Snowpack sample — Rabbit Ears Pass, Jackson County, Colorado, USA (12/17/25, 1:08 PM MST)
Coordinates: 40.387, -106.625
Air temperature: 34 °F
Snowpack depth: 46 cm
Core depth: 40 cm
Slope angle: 6°, slope face: 165°
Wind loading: medium
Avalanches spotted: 0
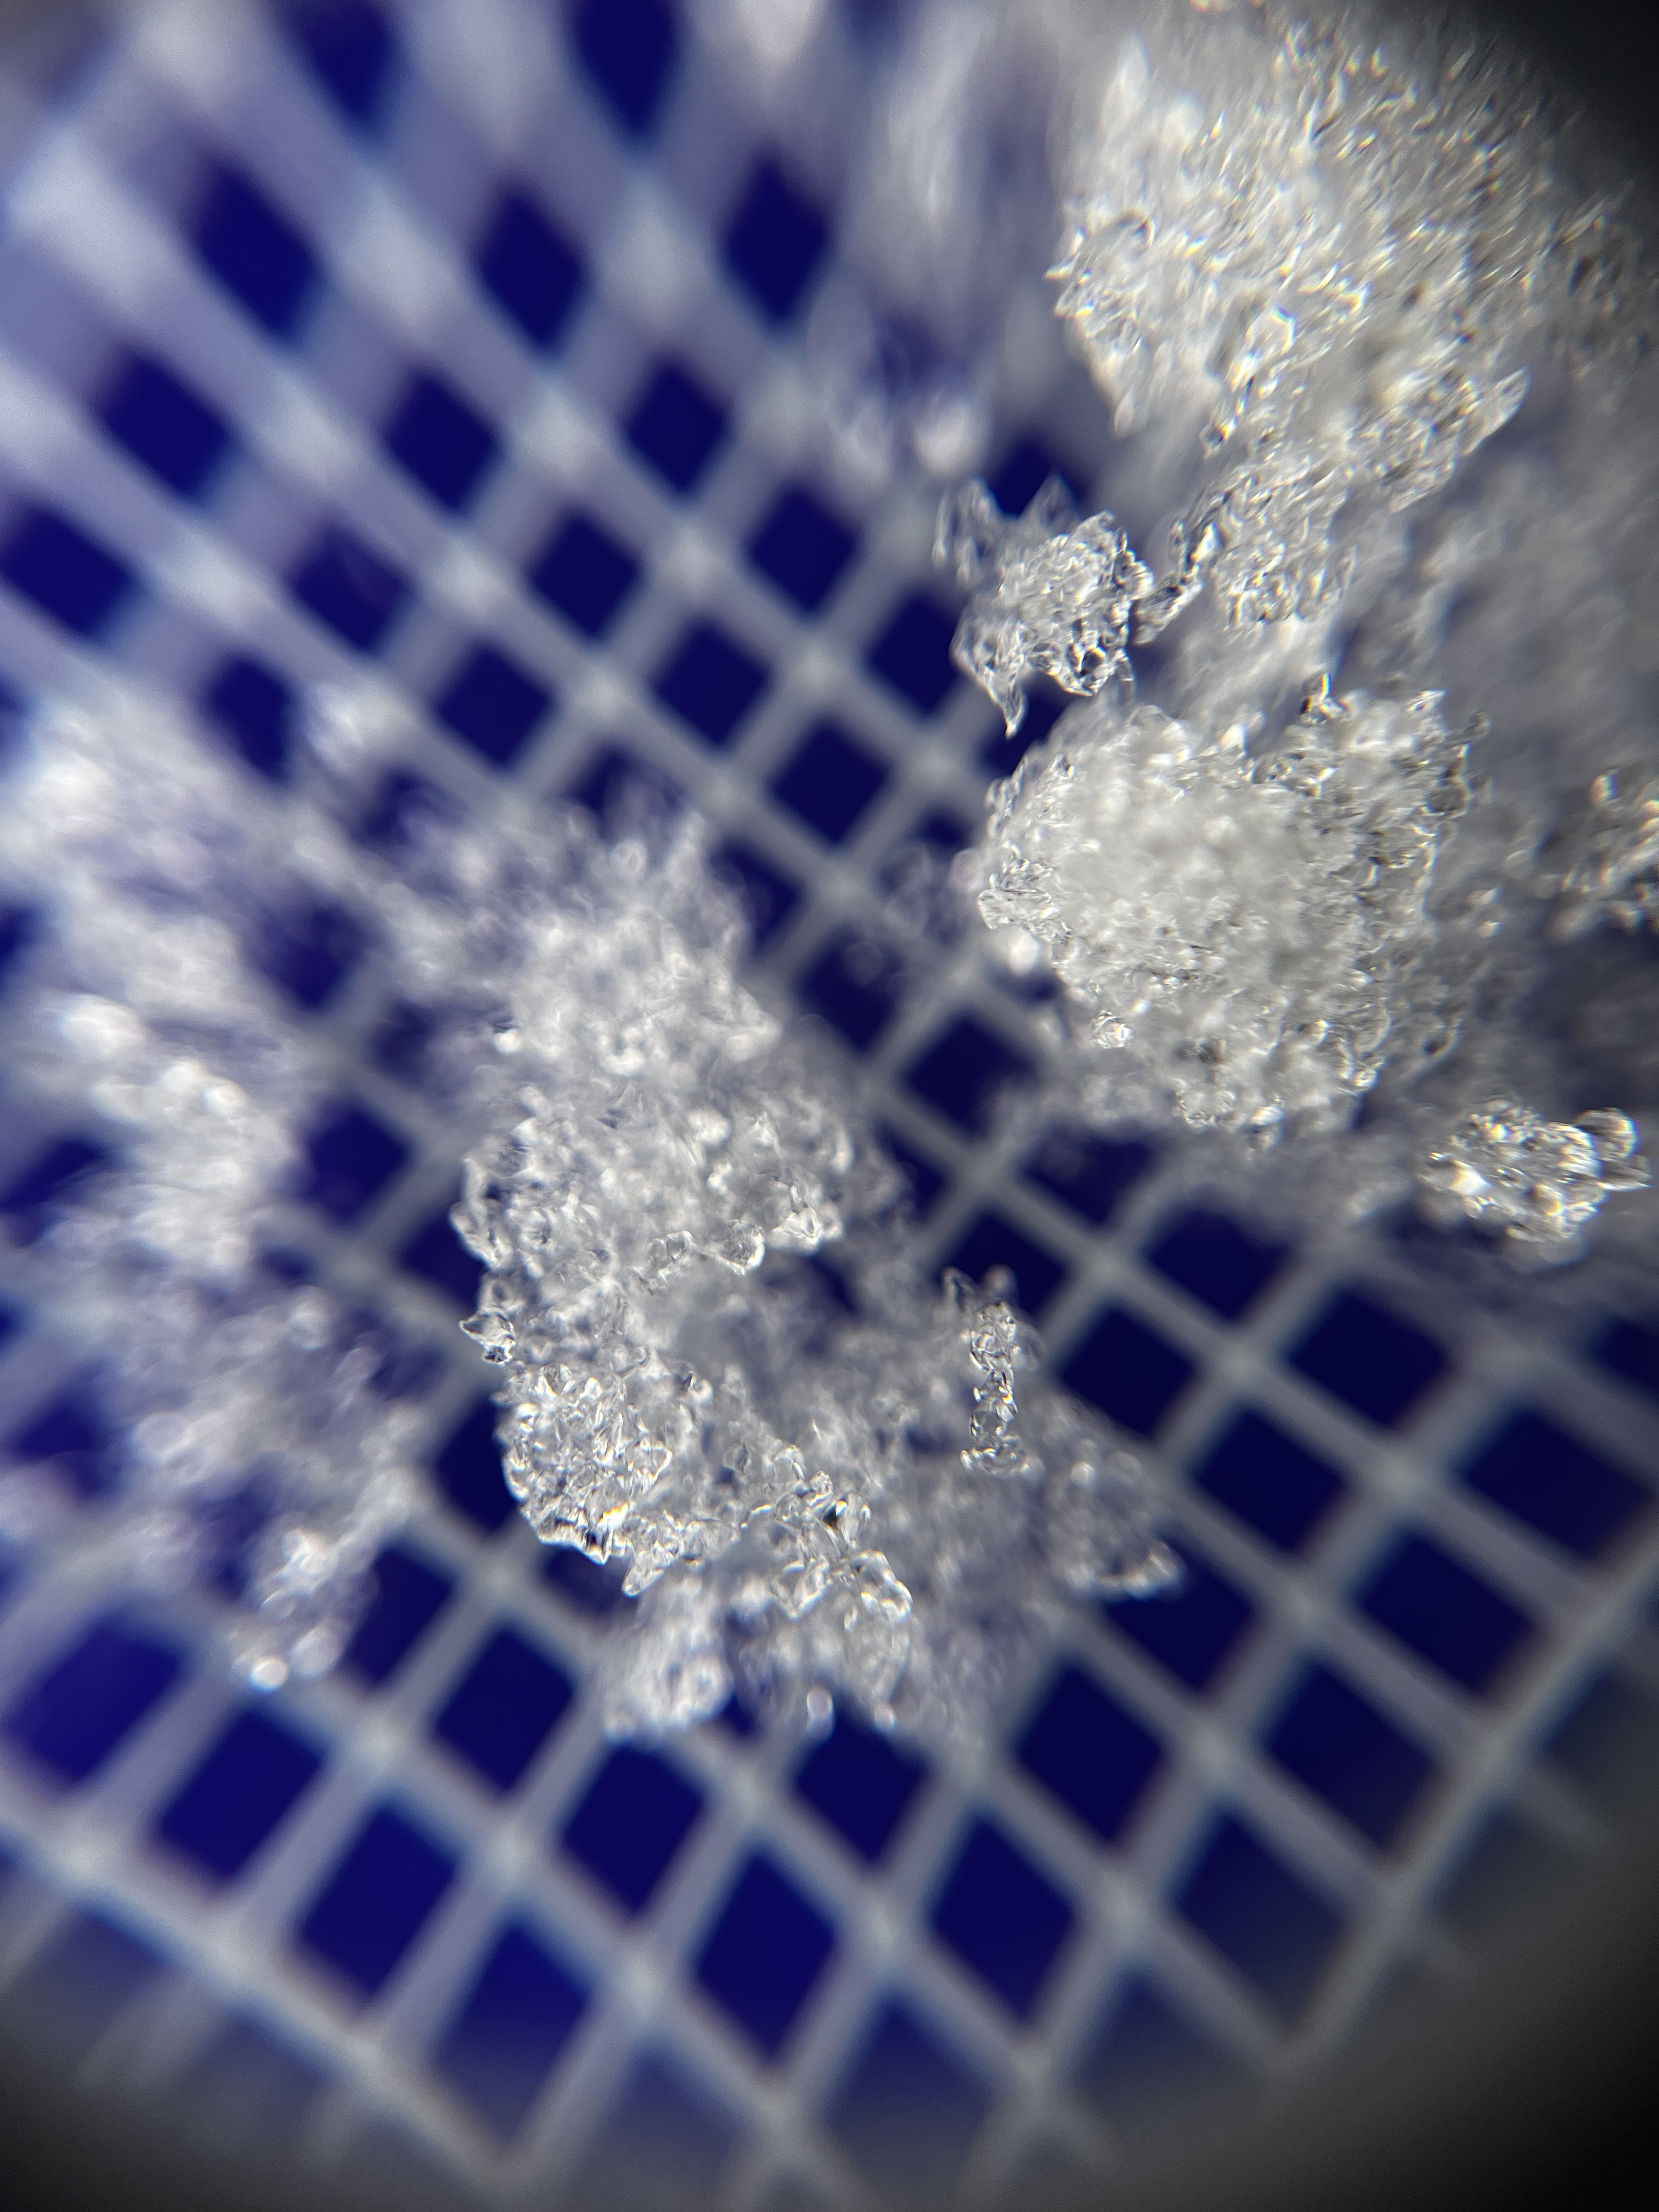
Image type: magnified_profile
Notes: No avalanches spotted nearby, although collected in a meadowy area with minimal risk on this face of the pass.